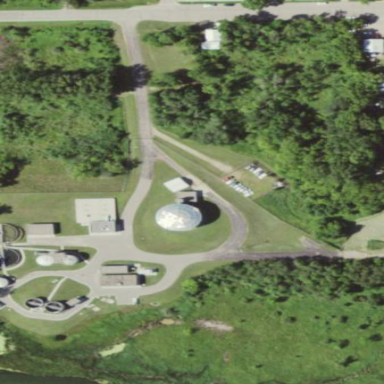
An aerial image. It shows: View of wastewater plant.